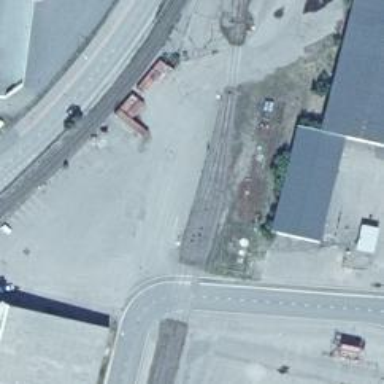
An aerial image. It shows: Rail spur service.